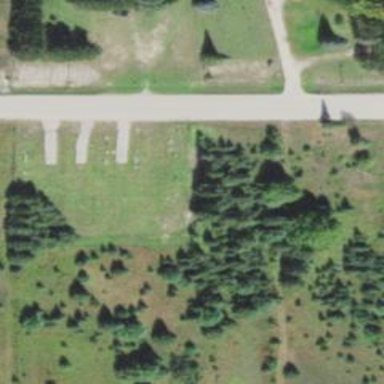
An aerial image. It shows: Cemetery.